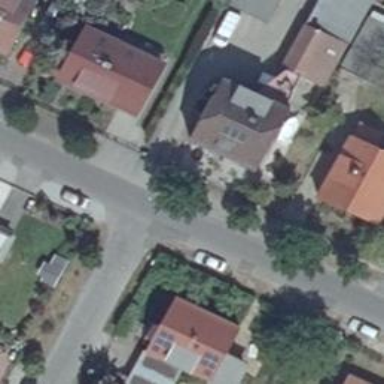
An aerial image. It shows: Residential road with no sidewalk.